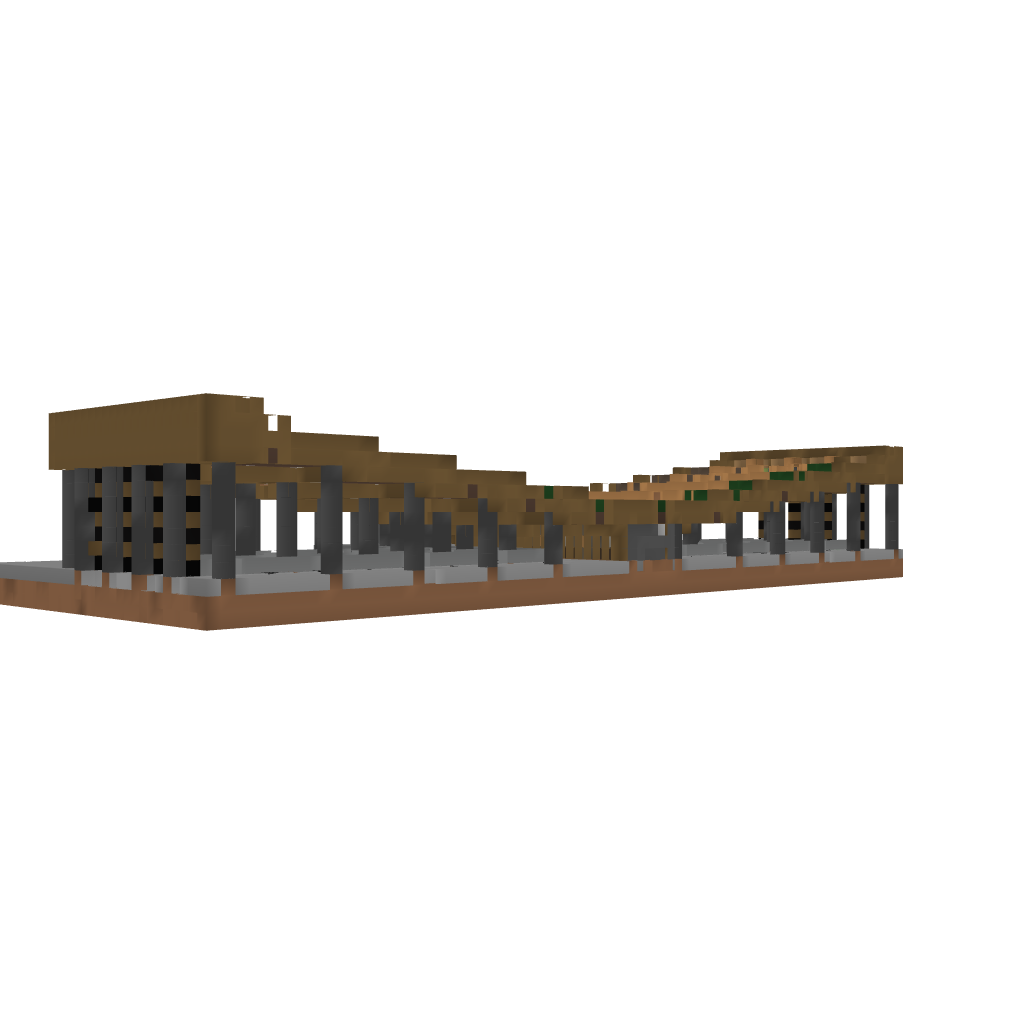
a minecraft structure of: AutoFarm